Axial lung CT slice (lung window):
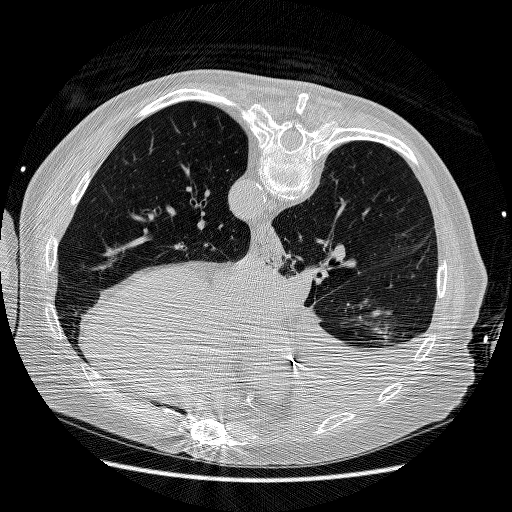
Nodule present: no